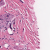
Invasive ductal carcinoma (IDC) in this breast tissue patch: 0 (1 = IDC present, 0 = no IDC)